Question: I am trying to filter my Firebase data, my dataset is complex but here is a sample. I am able to retrieve data just fine but I am unable to filter that data any further using the Firebase queries. Here is a sample dataset:

Here is my query:
'''
private double locStart;
private double locEnd;
Firebase mRef;
Firebase mRef1;
mRef = new Firebase("https://test.firebaseio.com/");
mRef1 = mRef.child("test");
final Intent intent = getIntent();
final Inputs inputs = (Inputs) intent.getSerializableExtra("inputs");
locStart = inputs.getLocLat() - 0.008983;
locEnd = inputs.getLocLat() + 0.008983;
Query filterData = mRef1.orderByChild("locLat").startAt(locStart).endAt(locEnd);
filterData.addValueEventListener(new ValueEventListener() {
@Override
public void onDataChange(DataSnapshot dataSnapshot) {
Match matchd = dataSnapshot.getValue(Match.class);
Offer.setText(matchd.getfbName());
}
@Override
public void onCancelled(FirebaseError firebaseError) {
}
});
'''
The reference mRef1 retrieves data perfectly, its only when I apply the query to it is when it retrieves null values, the data certainly matches the query, I have even hard coded the values but that does not seem to work either.
Am I missing something I should have setup on the Firebase console? I did setup an index and that solved a warning in my log which was suggesting me to set one up on the field meaning that Firebase is recognising the field and the index as well.
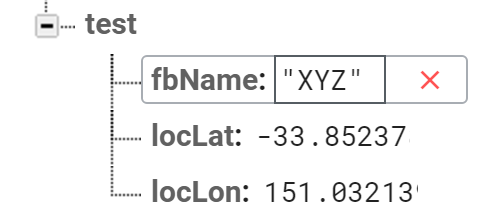
Answer: Firebase queries return a subset of the child nodes in a list.
So if you have a list of locations:
'''
locations: {
location1: { lat: 42.010185, lon: -33.010185 },
location2: { lat: -11.19645, lon: 52.461219 },
location3: { lat: 33.14518, lon: -11.128746 }
}
'''
You could query the locations with:
'''
ref.child("locations").orderByChild("lat").startAt(-12.0).endAt(-10)
'''
Your data is missing a level: you're querying 'test', but are missing the 'location1', 'location2', 'location3' level that I have under it. If you add such a level, your query will be able to match the child.
Your next problem is likely going to be that Firebase Database queries can only order by/filter on a single property. That means that for geo-queries, you can currently only filter on longitude on latitude, which makes for only half a geo-query. I recommend that you look into <URL> value, which can then be queried.